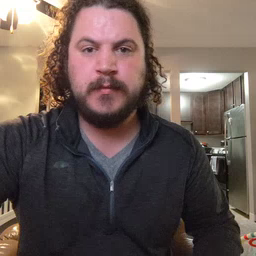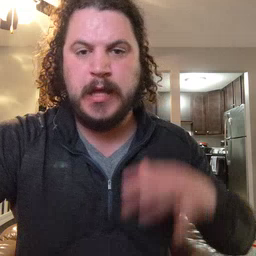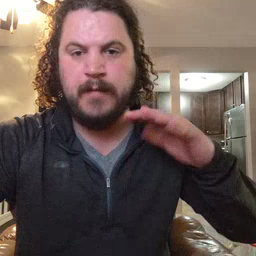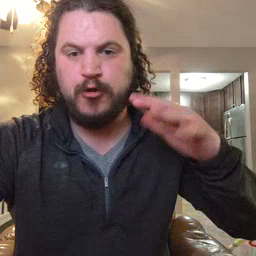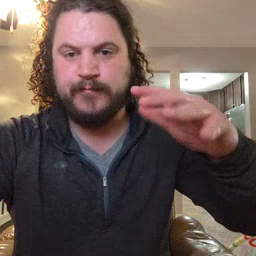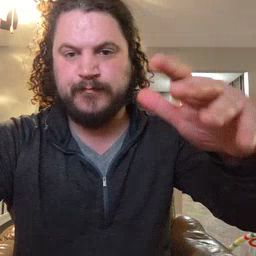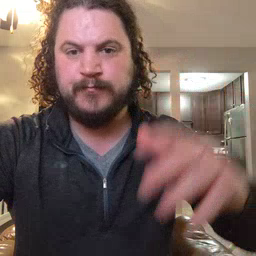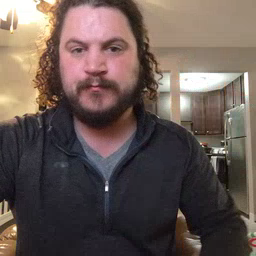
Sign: helicopter